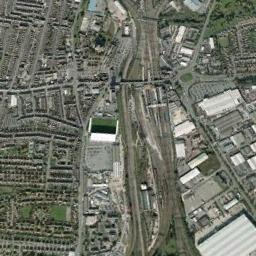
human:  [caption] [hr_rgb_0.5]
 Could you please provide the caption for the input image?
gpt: The railway station with some staggered railways is surrounded by lots of other buildings .

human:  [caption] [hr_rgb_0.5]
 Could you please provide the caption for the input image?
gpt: The railway station is next to some buildings and grass .

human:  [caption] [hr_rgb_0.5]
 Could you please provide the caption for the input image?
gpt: There is a railway station in the crowded city .

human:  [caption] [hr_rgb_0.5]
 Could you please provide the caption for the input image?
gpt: Many buildings of different shapes are beside the railway station .

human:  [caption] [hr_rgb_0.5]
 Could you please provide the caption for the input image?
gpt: There are many buildings and green meadows around the railway station .